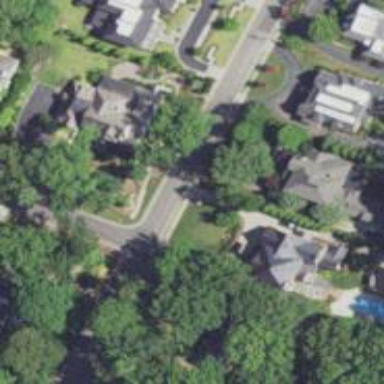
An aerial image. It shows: Asphalt road in residential area.